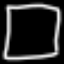
Label: square